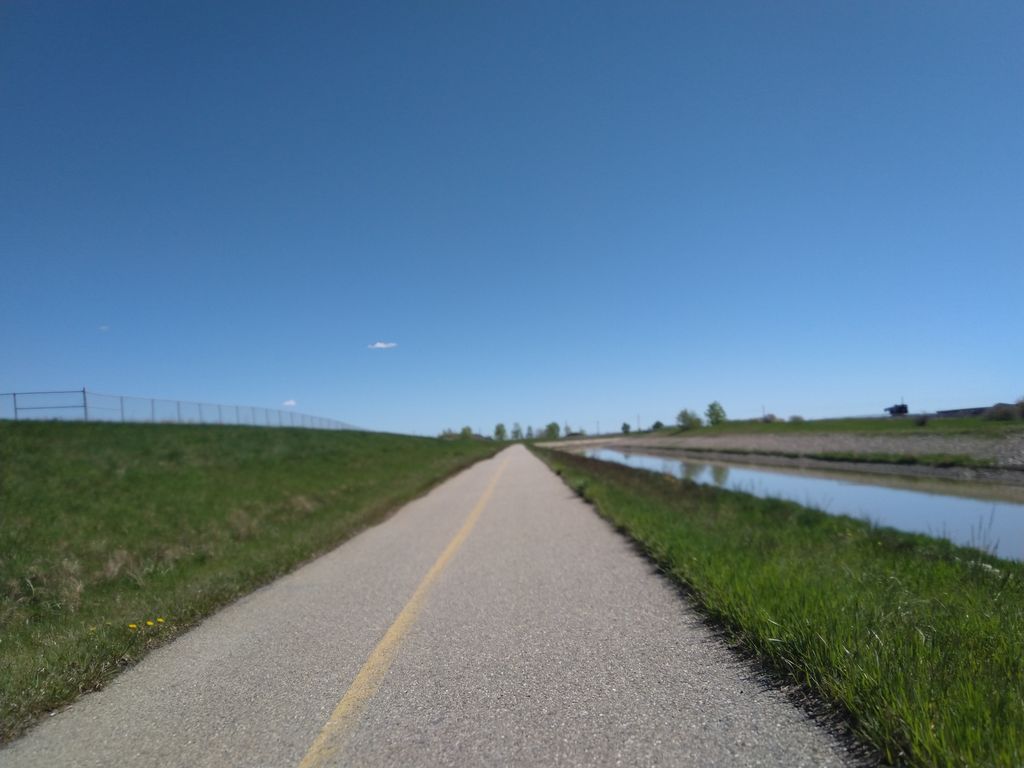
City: calgary